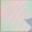
Piece: xx